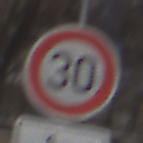
Verkehrszeichen: Geschwindigkeit30
Zusatzzeichen unten: HinweisDurchSinnbild19
Umgebung: Outdoor, Special
Tageszeit: MorningAfternoon
Wetter: Clear
Licht: Natural
Jahreszeit: Winter
Kontrast: HighContrast